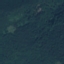
Land use / land cover: Forest